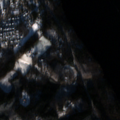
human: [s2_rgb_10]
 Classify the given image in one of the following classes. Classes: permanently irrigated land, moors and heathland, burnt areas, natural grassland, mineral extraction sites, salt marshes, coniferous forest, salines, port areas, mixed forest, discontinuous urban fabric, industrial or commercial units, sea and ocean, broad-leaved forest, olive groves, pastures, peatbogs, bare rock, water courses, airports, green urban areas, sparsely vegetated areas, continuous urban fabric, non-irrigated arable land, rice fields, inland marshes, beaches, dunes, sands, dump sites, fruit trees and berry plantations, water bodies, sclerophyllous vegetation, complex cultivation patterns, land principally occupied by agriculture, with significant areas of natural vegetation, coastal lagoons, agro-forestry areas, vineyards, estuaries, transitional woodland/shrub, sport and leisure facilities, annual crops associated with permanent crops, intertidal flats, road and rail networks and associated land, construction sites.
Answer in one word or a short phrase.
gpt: discontinuous urban fabric, broad-leaved forest, coniferous forest, mixed forest, water bodies